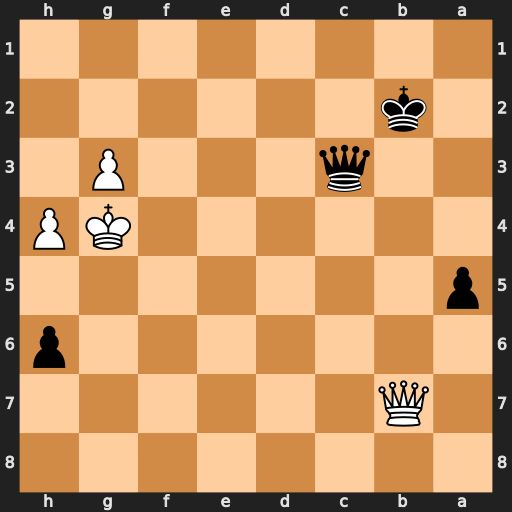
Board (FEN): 8/1Q6/7p/p7/6KP/2q3P1/1k6/8
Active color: b
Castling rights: -
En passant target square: -
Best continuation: Qb4+ Qxb4+ axb4